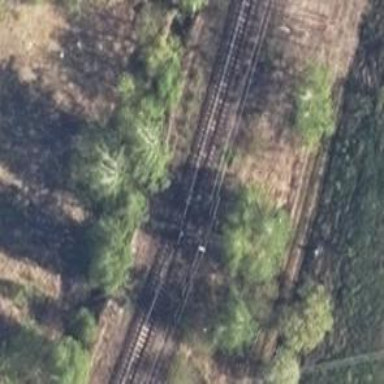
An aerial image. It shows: Rail on embankment with electrified contact lines.